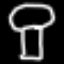
Label: mushroom